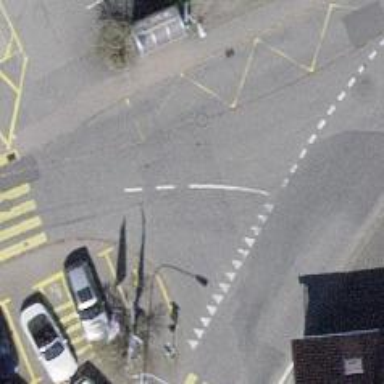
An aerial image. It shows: Bus stop equipped with public transport stop position.